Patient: sex F, age 56
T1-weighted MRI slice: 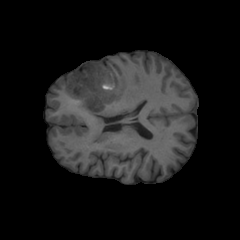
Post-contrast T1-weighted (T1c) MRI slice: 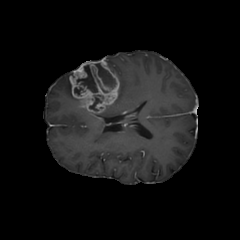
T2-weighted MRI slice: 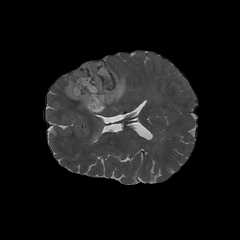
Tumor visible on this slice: yes
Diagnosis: Glioblastoma, IDH-wildtype
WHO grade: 4